Field crop: maize
Growth stage: 1
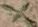
Species: atriplex